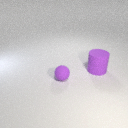
large purple rubber cylinder to the right of small purple rubber sphere